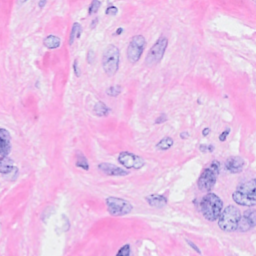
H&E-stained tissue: Breast